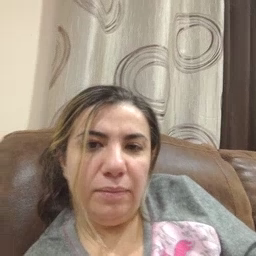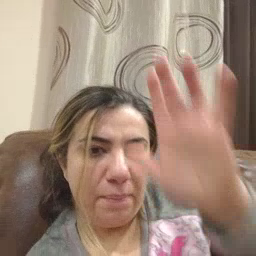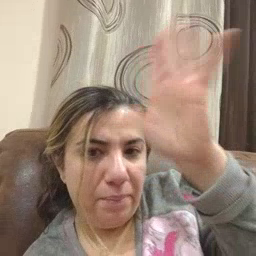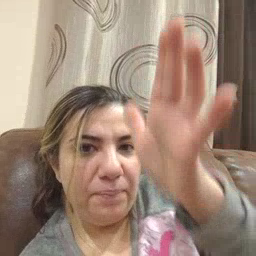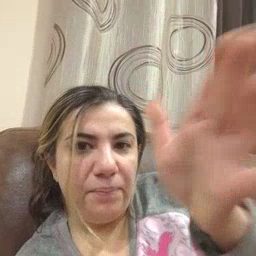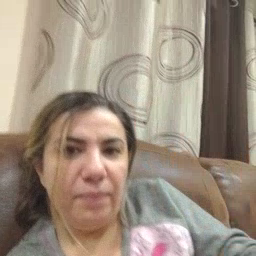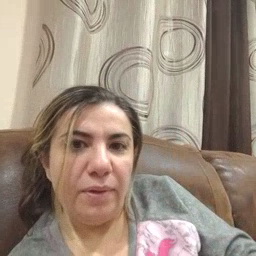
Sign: grandpa